Question: I'm trying to remove unwanted space above and below a checkbox. I'm using Contact Form 7 on a WordPress site, writing in the template's custom CSS field.
I've already tried to modify the display, line-height, margin, padding and vertical-align attributes, both of the checkbox and of the span class.
This is the current situation:

Obviously I'd like the text and the checkbox to be aligned.
Can you help me?
The page is <URL>
And here is the code:
'''
<p>
<span class="wpcf7-form-control-wrap acceptance-845">
<span class="wpcf7-form-control wpcf7-acceptance">
<span class="wpcf7-list-item">
<label>
<input type="checkbox" name="acceptance-845" value="1" aria-invalid="false">
<span class="wpcf7-list-item-label">I agree to the processing of my personal data (GDPR/ Privacy Reg. 2018 EU 2016/79)</span>
</label>
</span>
</span>
</span>
</p>
'''
Thank you
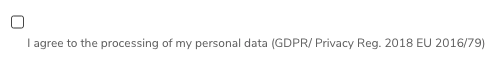
Answer: You have quite a weird and, probably, very bad wp theme. As a recomendation, I would not use it.
this 'css' properties are in your example:
'''
input[type=checkbox], input[type=color], input[type=date], input[type=datetime-local], input[type=datetime], input[type=email], input[type=month], input[type=number], input[type=password], input[type=search], input[type=tel], input[type=text], input[type=time], input[type=url], input[type=week], select {
height: 50px;
}
'''
which means all different types of 'html input' has a set height... including the checkbox.
To solve your problem add:
'''
.wpcf7-list-item input {height:auto;}
'''
(if not working probably you may need to add '!important' to the rule)